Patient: sex M, age 76
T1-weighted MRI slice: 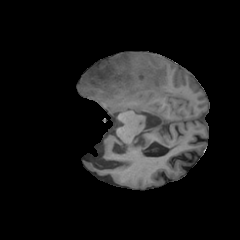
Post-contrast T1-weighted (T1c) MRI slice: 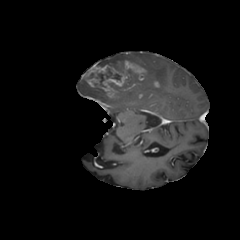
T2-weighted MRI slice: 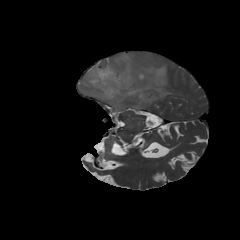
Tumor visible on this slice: yes
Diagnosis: Glioblastoma, IDH-wildtype
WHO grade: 4